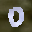
Label: 0